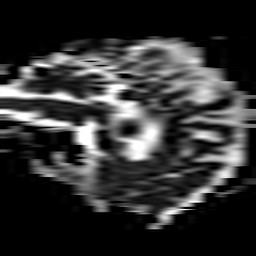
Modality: ADC
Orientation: sagittal
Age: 54
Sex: male
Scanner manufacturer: philips
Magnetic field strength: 3 T
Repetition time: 3.078 s
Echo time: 0.076 s